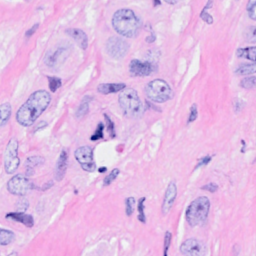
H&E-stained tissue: Breast